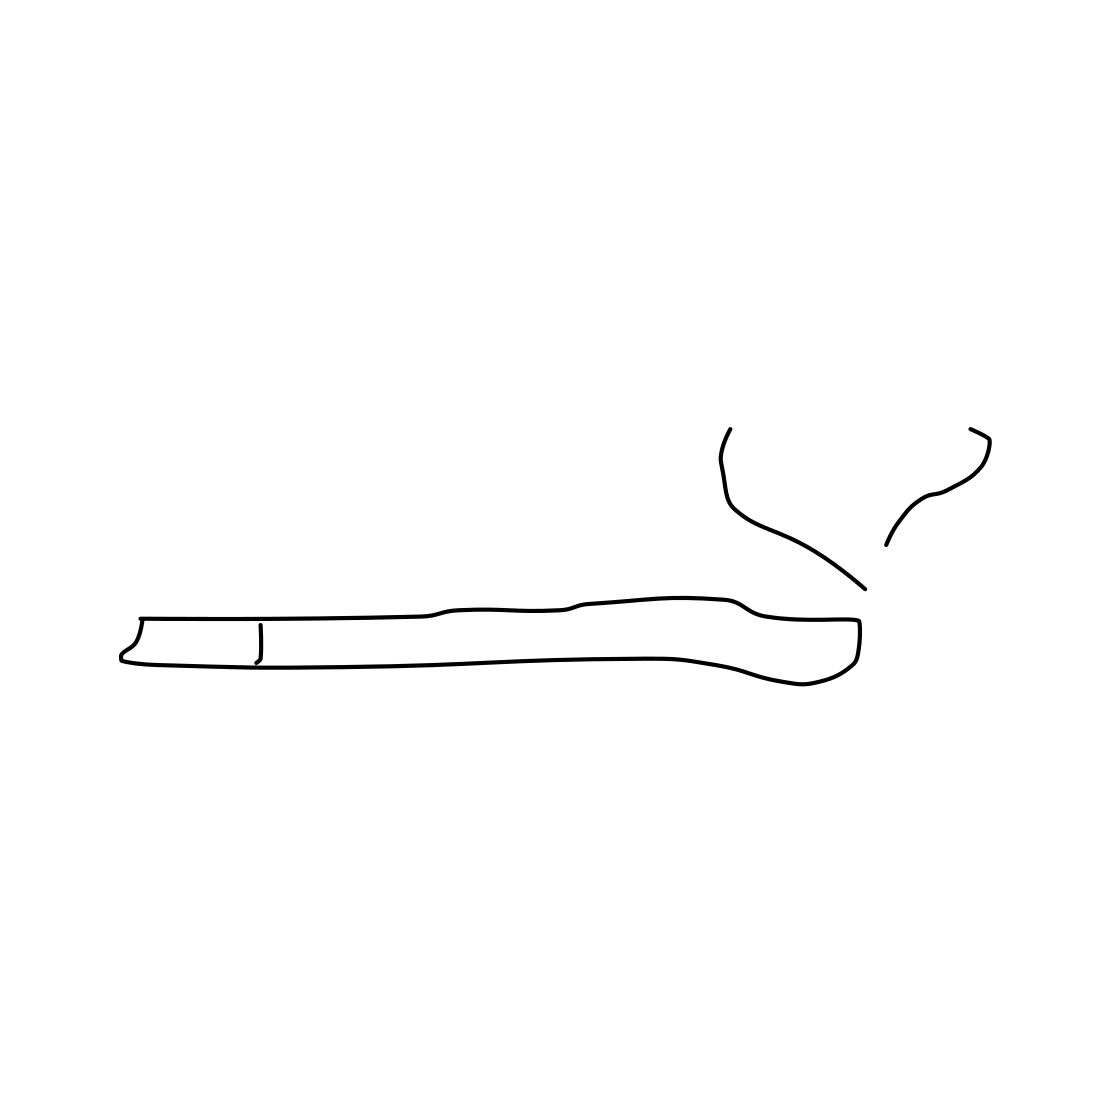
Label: cigarette